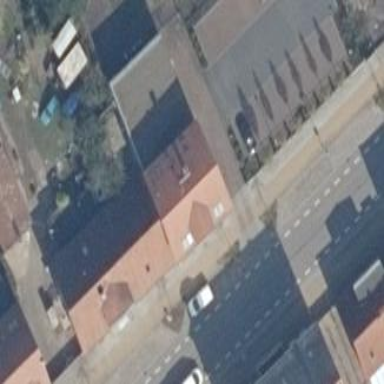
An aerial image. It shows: Commercial building that serves as bank.